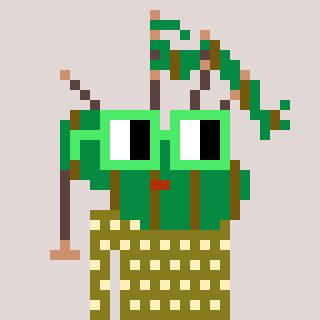
a pixel art character with square light green glasses, a bagpipe-shaped head and a gunk-colored body on a warm background